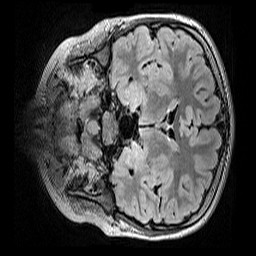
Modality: FLAIR
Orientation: coronal
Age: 9
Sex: female
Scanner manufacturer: siemens
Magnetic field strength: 3 T
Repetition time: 5 s
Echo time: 0.388 s